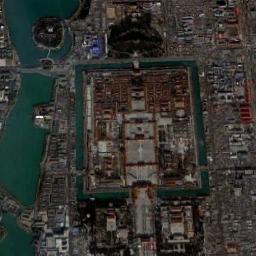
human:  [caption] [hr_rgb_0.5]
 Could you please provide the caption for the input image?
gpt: The palace is surrounded by buildings next to the water .

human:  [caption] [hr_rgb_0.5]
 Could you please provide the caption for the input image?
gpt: The brown palace has a long green belt, Lots of palaces of different sizes and a river is also next to the palace .

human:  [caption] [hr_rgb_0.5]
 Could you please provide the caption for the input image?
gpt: There are many buildings of different shapes and sizes beside the palace .

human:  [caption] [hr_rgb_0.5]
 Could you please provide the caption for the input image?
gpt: The roofs of palaces are all gray, And the whole looks like a trapezoid .

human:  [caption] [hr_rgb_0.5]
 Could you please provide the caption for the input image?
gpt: There are many buildings and a river beside the palace .